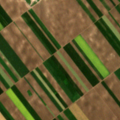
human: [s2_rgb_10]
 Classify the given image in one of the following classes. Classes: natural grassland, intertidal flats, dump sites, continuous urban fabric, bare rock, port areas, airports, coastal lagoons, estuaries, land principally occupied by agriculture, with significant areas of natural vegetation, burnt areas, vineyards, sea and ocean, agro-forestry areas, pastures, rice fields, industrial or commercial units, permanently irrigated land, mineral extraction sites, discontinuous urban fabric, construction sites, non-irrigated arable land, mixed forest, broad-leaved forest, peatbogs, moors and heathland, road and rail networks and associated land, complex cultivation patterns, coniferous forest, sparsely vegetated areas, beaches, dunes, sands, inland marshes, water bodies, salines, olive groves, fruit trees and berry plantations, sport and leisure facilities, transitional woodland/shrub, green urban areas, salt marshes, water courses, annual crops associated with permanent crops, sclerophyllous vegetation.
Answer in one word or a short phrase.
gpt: non-irrigated arable land